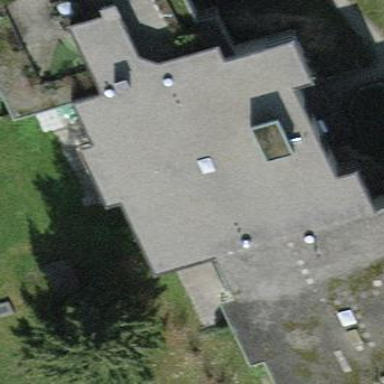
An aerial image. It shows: Terrace building.